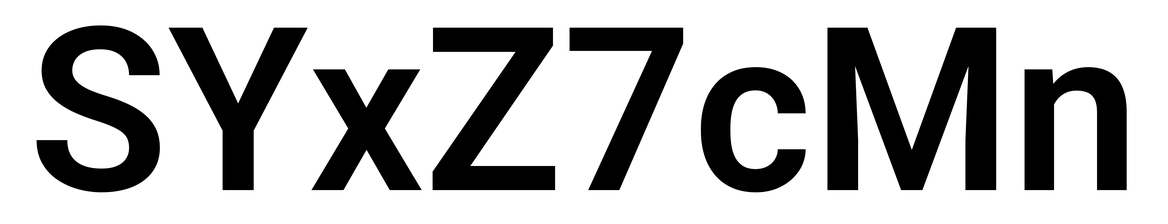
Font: Roboto_SemiBold